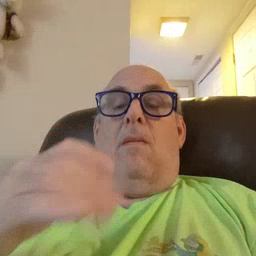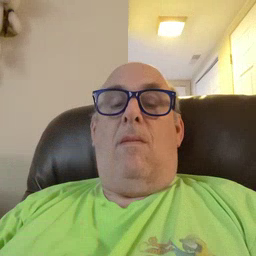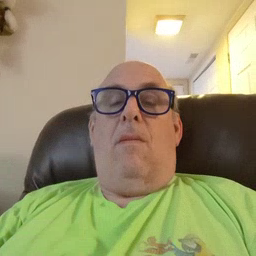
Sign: car